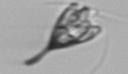
Label: Pyramimonas_longicauda